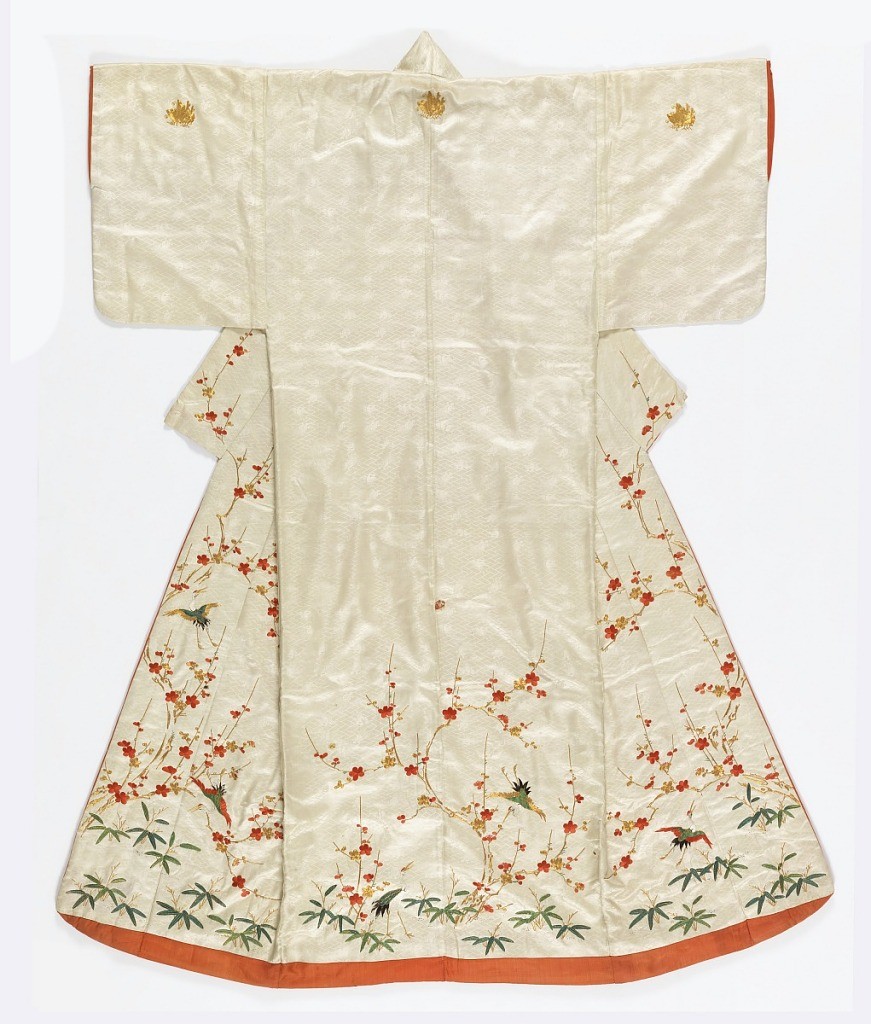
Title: Kimono
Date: ca. 1800
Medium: silk embroidery, silk foundation Technique: embroidered on compound satin weave
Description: Woman's kimono of white silk satin with woven design of tiny lozenges, tortoises and phoenixes. Embroidered with silk threads in red, gold and green with cherry blossoms, pine branches, bamboo, phoenix and butterflies. Lined with red silk.